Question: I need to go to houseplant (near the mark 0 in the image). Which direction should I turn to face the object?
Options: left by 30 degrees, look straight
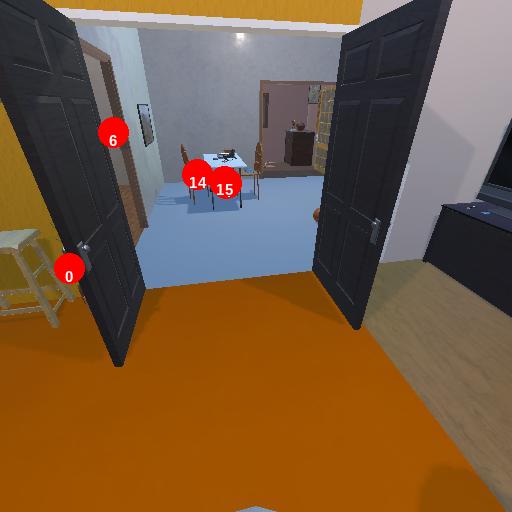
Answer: left by 30 degrees